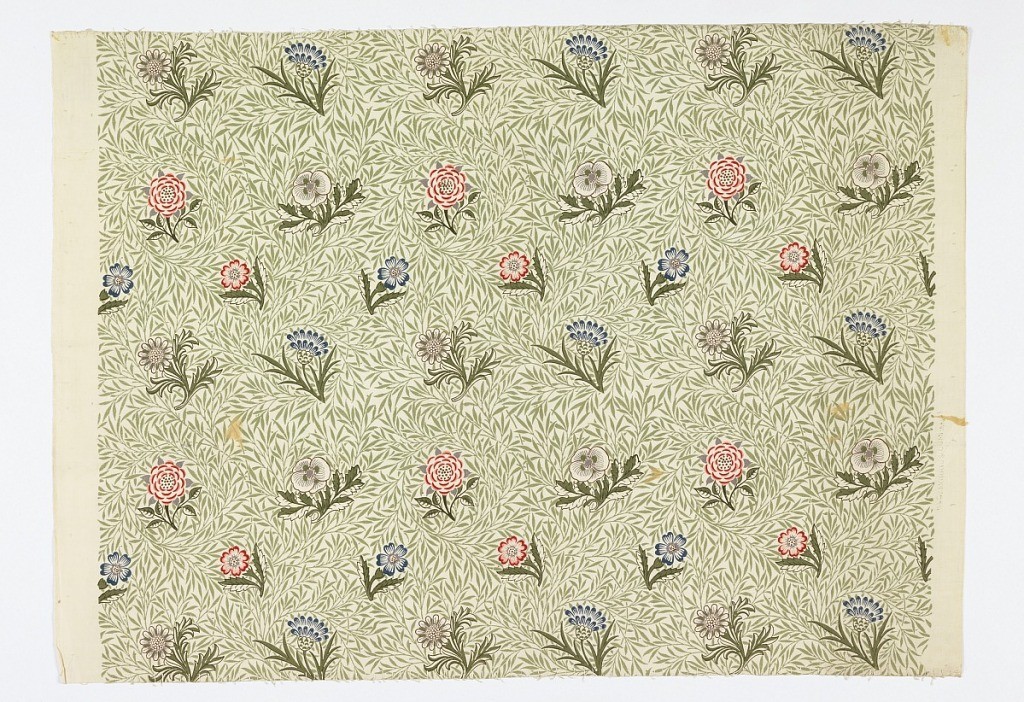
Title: Powdered
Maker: Morris & Co., London, England
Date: designed ca. 1874, printed ca. 1934
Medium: cotton Technique: printed on plain weave
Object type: Textile
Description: Gray, blue and red flowers scattered over a field of finely-drawn green foliage, on an off-white ground.